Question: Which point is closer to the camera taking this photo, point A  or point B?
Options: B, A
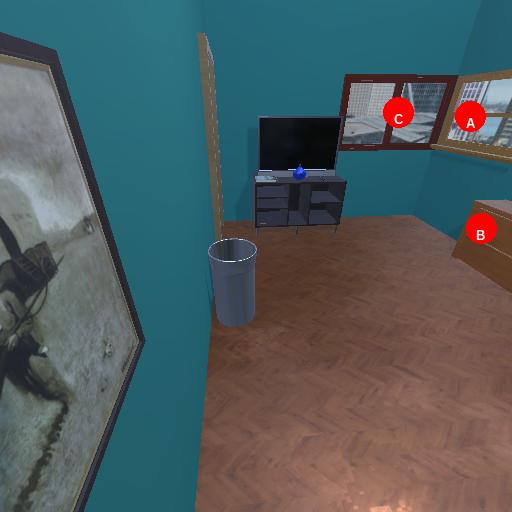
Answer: B